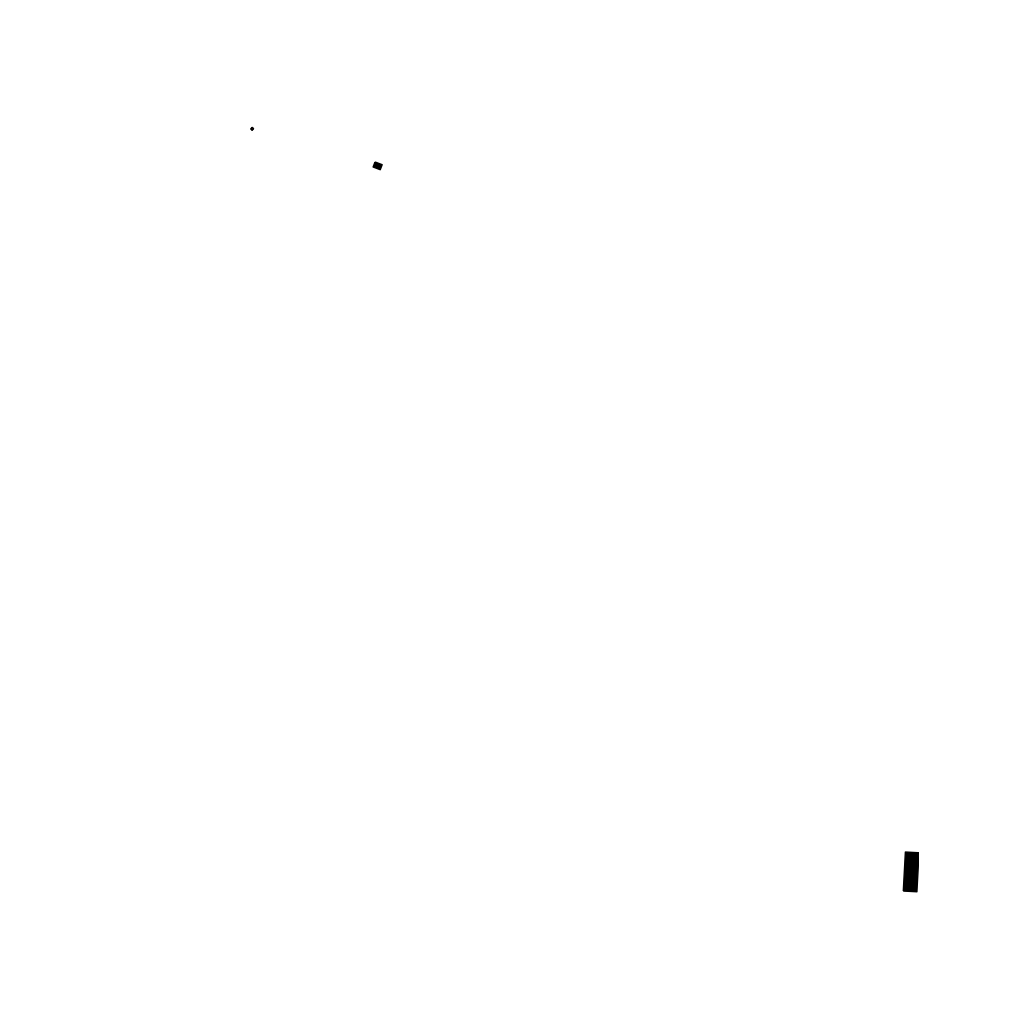
Tags: overhead vector_map, recreation, residential, special, individual_rise, density_1, Building, Facility, 1.0 km²